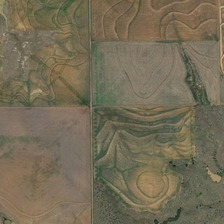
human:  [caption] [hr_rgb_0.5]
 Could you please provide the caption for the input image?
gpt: several pieces of farmlands are together .

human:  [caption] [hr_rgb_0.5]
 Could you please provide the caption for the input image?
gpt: several pieces of farmlands are together .

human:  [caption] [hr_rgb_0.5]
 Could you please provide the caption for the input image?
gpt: several pieces of farmlands are together .

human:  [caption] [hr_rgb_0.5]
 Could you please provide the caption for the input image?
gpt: several pieces of farmlands are together .

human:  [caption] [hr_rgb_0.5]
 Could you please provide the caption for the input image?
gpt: several pieces of farmlands are together .